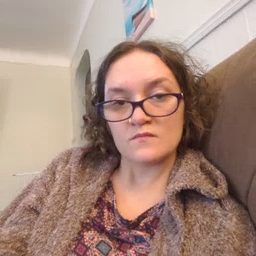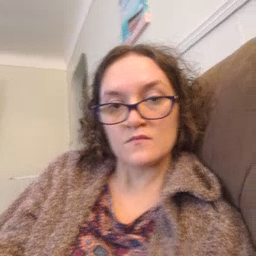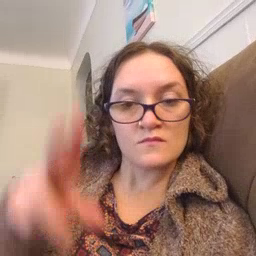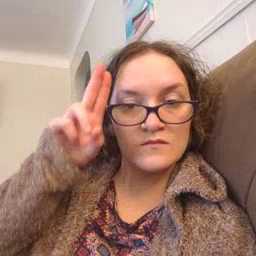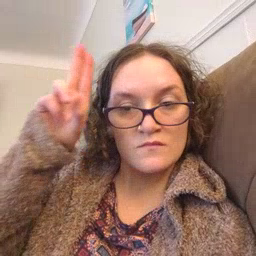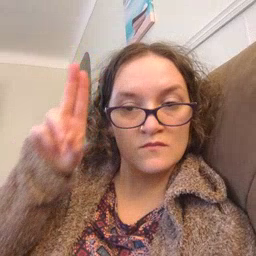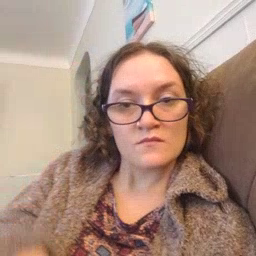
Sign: uncle